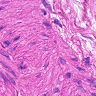
Metastatic tissue present: no